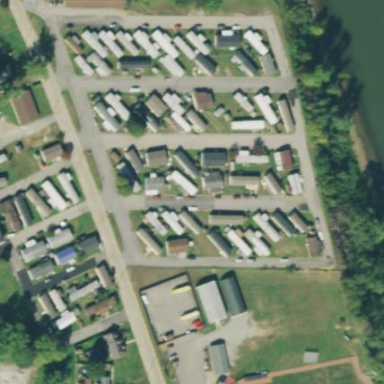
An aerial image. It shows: Residential area designated as trailer park.